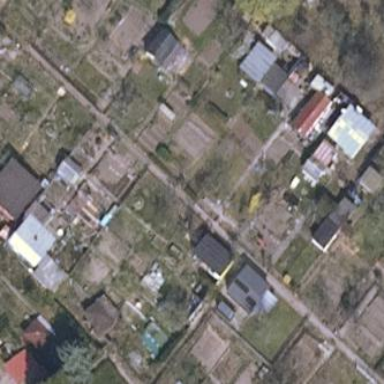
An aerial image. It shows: Plot within allotments.